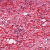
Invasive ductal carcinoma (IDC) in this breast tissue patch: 0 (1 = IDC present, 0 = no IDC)